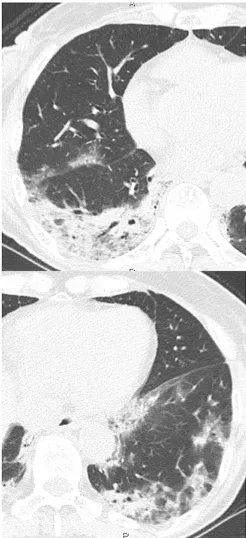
Pulmonary findings of chest high-resolution computed tomography. (A) One month after the surgical lung biopsy, bilateral subpleural consolidation and ground-glass opacity had worsened.
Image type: radiology (ct)